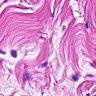
Metastatic tissue present: no